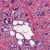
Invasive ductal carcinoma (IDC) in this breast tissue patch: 1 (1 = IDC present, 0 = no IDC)